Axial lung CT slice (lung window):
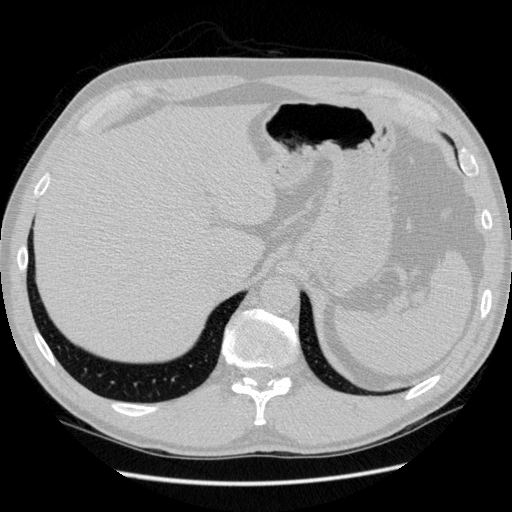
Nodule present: no